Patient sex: M
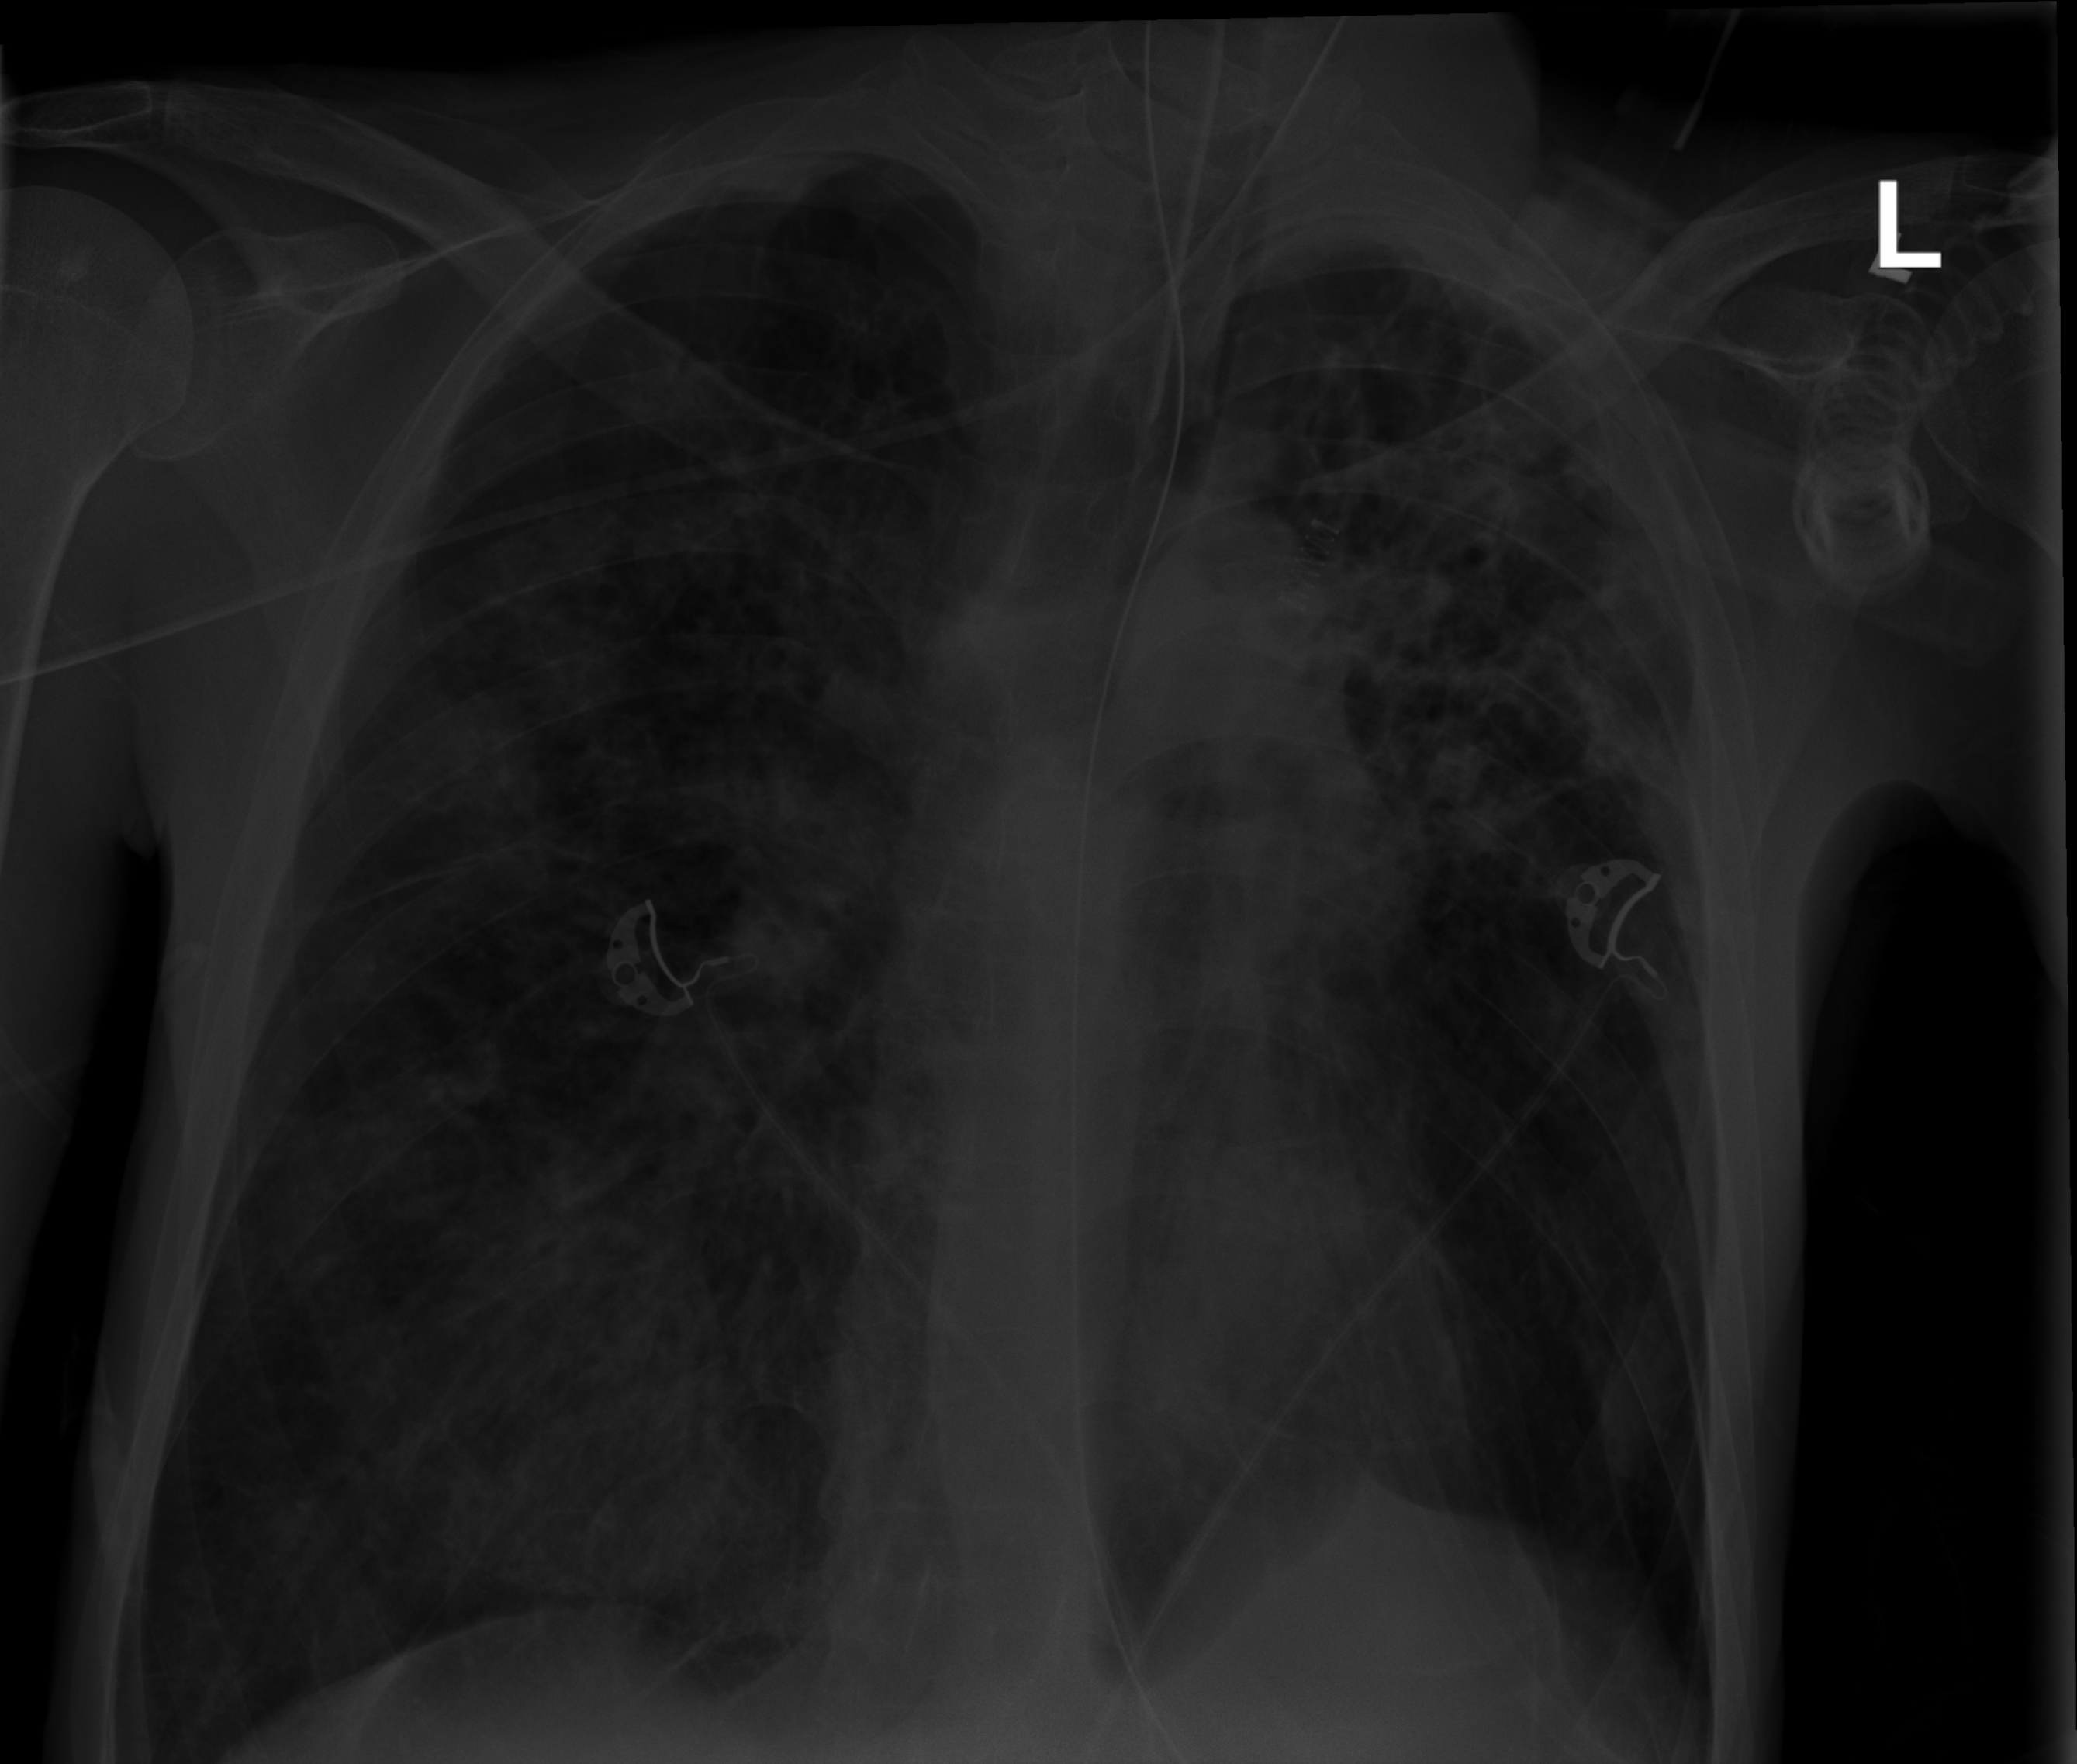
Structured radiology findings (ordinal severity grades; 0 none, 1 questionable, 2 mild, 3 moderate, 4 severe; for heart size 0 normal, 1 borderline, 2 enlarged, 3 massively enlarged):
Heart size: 0
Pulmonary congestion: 1
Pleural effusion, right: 0
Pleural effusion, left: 0
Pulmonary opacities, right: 3
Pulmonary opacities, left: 3
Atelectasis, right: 2
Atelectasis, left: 4